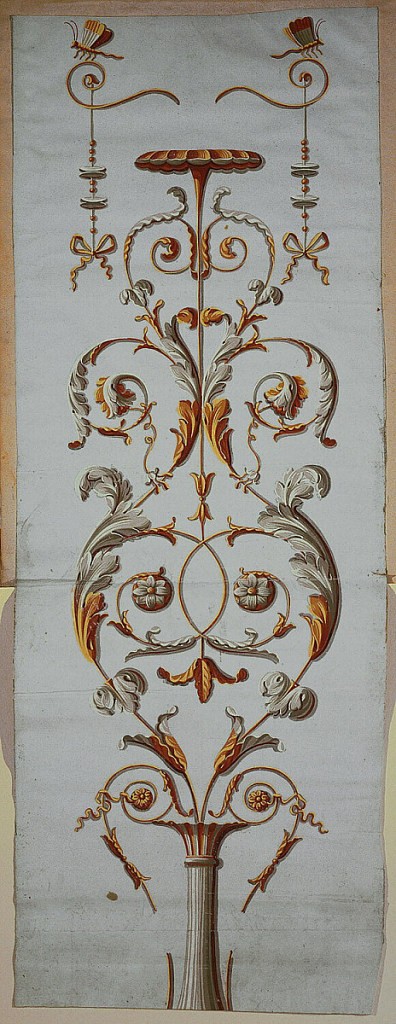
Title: Sample book
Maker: Jean-Baptiste Réveillon, French, 1725–1811
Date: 1785–95
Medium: Block-printed, gilded, handmade paper
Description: Mostly architectural borders and moldings, printed in grisaille and metallic gold . Some fold-out pages.